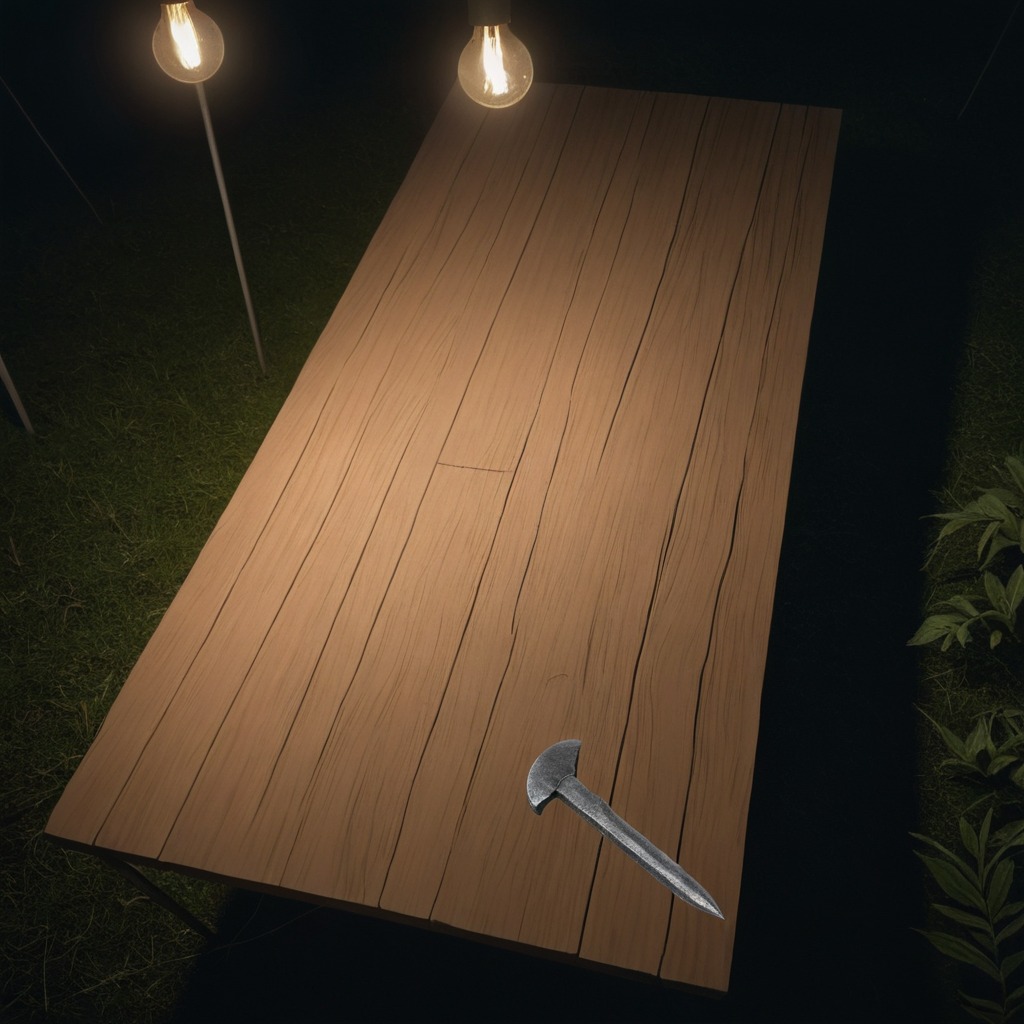
An iron nail is lying on the wooden table.